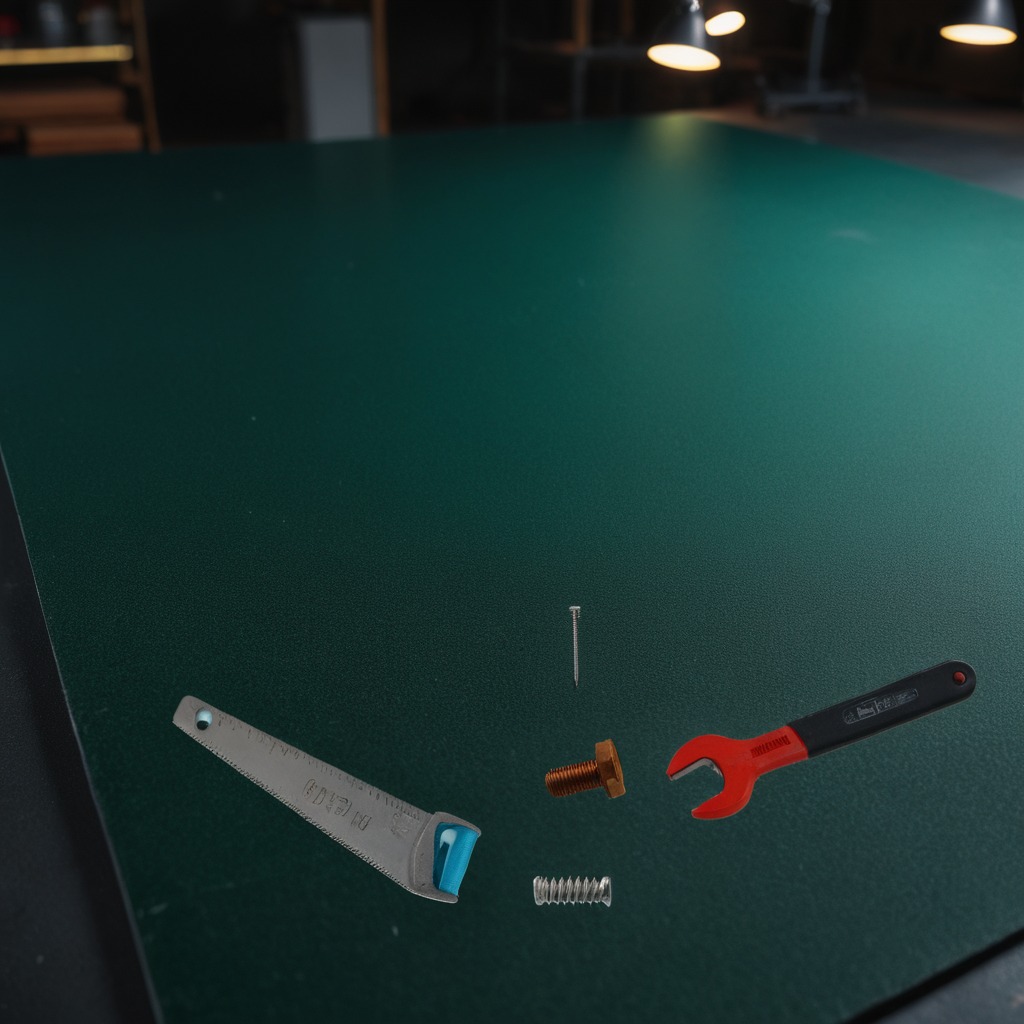
A metal machine screw, an iron nail, a coiled metal spring, a handheld metal saw, and a wrench are lying on a clean granite tabletop covered with a green rubber mat inside a workshop at night dim ambient light soft shadows worn but beneath the mat